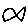
Label: fish